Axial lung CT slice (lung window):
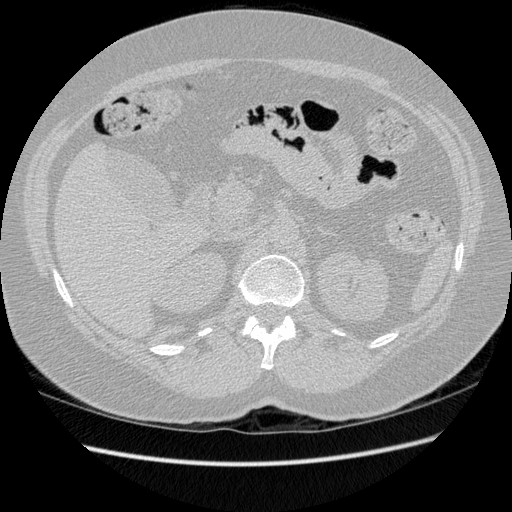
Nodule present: no